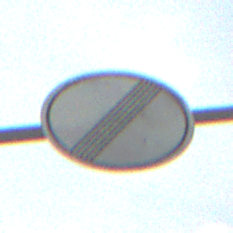
Verkehrszeichen: EndeSaemtlicherBegrenzungen
Umgebung: Outdoor, Suburban
Tageszeit: Midday
Wetter: PartlyCloudy
Licht: Natural
Jahreszeit: Summer
Kontrast: HighContrast